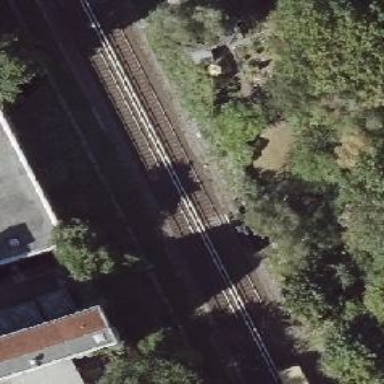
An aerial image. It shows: Railway signal.